Aerial crown-view tile of a tropical tree (Barro Colorado Island, Panama), acquired 20241112:
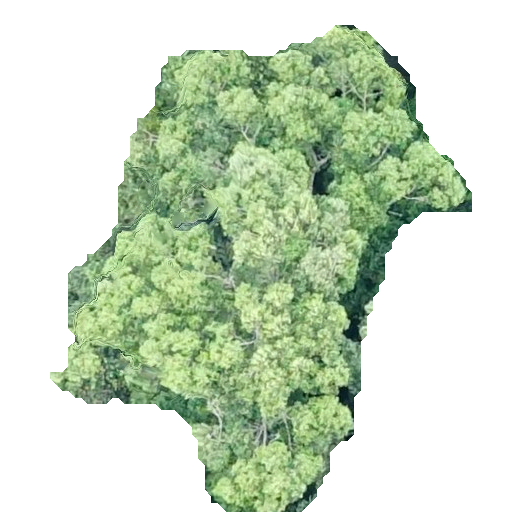
Species: Ocotea leptobotra
GBIF accepted scientific name: Ocotea leptobotra
Crown area: 184.923 m²